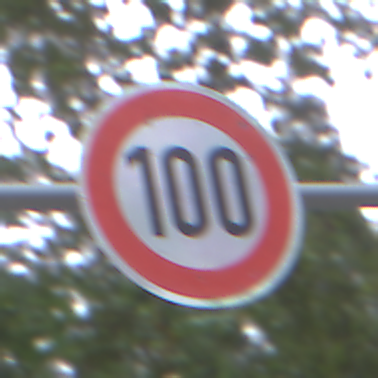
Verkehrszeichen: Geschwindigkeit100
Umgebung: Outdoor, Urban
Tageszeit: MorningAfternoon
Wetter: Overcast
Licht: Natural
Jahreszeit: NotSpecified
Kontrast: LowContrast